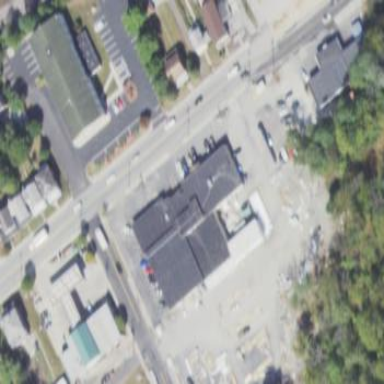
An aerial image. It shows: Commercial building.